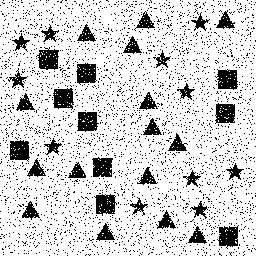
Squares: 10
Triangles: 15
Stars: 11
Total shapes: 36